Interaction volume radius: 5 \u00c5
Interaction volume height: 35 \u00c5
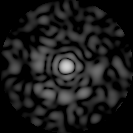
Disorder parameter: 0.8298